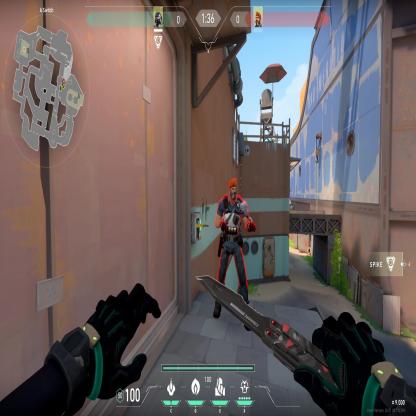
Label: enemy